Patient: sex F, age 74
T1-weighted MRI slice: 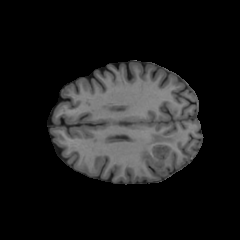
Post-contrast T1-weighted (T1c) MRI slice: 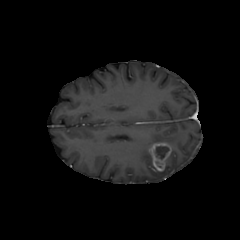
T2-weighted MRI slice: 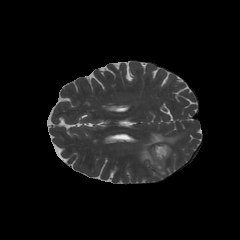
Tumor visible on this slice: yes
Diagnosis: Glioblastoma, IDH-wildtype
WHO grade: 4